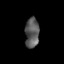
Tissue: skin
Cell type: Epithelial cells
Senescence score: 0.2455
Nuclear area (px): 411
Mean DAPI intensity: 89.871